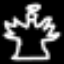
Label: angel